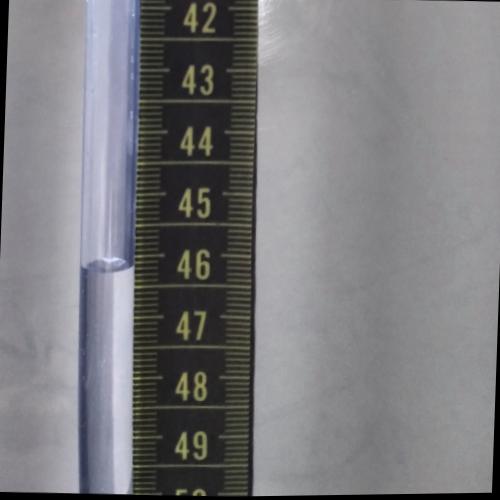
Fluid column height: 46.2 cm